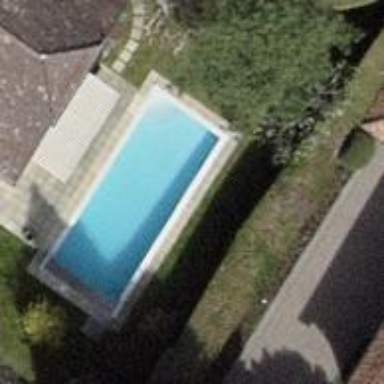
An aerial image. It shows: Swimming pool located in leisure land.